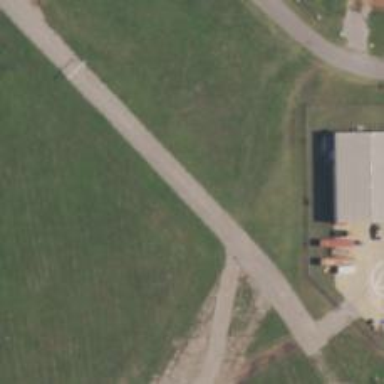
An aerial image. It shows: Image of taxiway at airport.